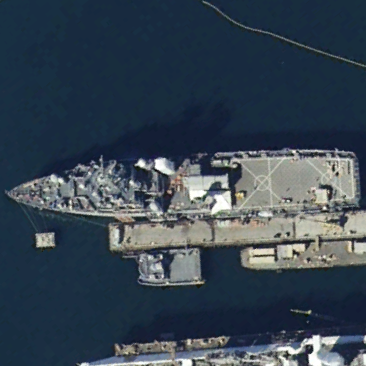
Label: combat